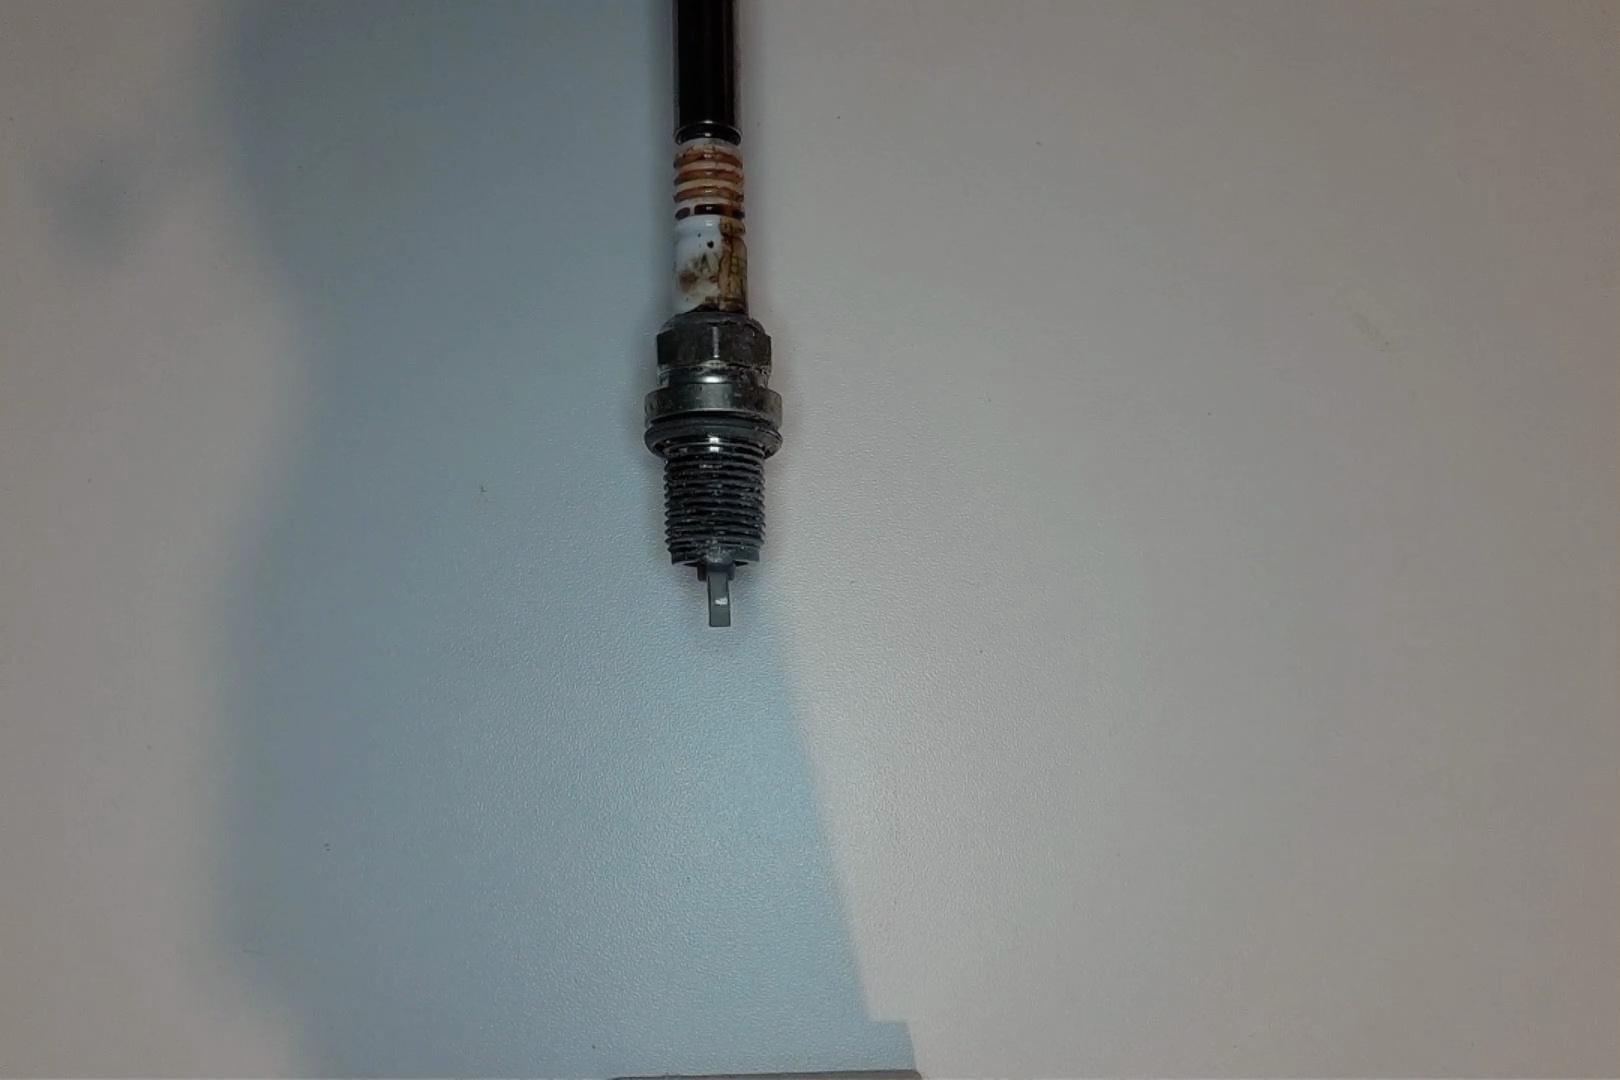
Label: anomaly